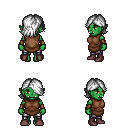
a pixel art fantasy rpg character, female body template, orc, green skin, brown tunic, metal pants, white swoop hairstyle, cloth bracers, maroon shoes, four views (front, back, left, right), 2x2 character sprite sheet, small pixel art, hard edges, no anti-aliasing